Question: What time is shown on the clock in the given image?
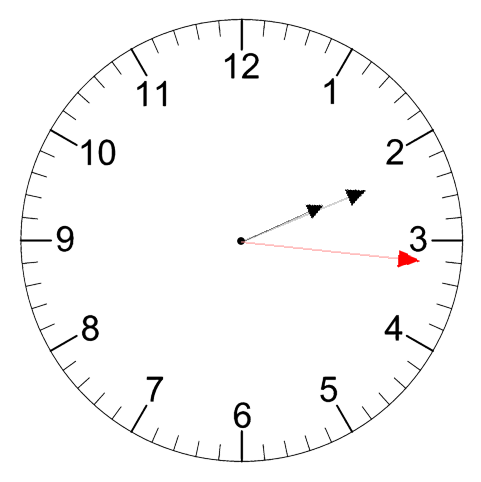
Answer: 02:11:16